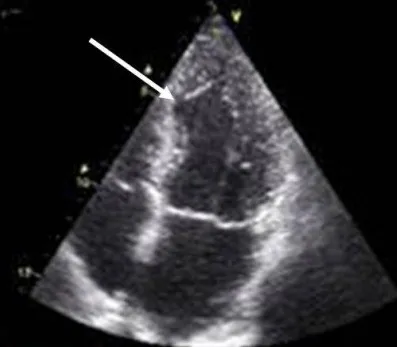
Endsystolic 4 chamber view of left ventricle: midseptal akinesia and wall thinning (white arrowhead).
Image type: radiology (ultrasound)